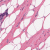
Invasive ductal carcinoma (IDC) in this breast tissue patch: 1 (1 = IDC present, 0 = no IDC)